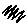
Label: zigzag